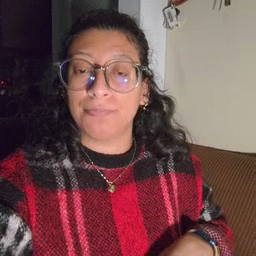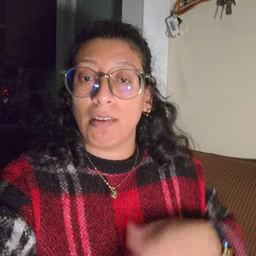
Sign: high